Question: EDIT: I have added a conditional statement to my code to check the result of curl_error($ch). It is apparently not returning an error. I have also added a curl_setop to set CURLOPT_POST to true.
I am trying to connect to an API using PHP and cURL and pull back a JSON response to be displayed on the page however while my initial request for an Access Token is successful with a simple GET request, I am not being returned any data by my subsequent POST requests.
I have been able to use Postman (screenshot below) to test the POST request and successfully receive a response, so the data I am sending in the POST request appears to be correct and the Access Token appears to work however when my PHP makes the request it appears that nothing is returned when I use and then to display the contents of the JSON response.
I am very unfamiliar with cURL and so my code has been taken from a tutorial at this link: <URL>
The following is my code:
'''
$nuacom_get_api_key_url = "https://api.nuacom.ie/login_digest?email=abc@xyz.com&pass=123"; //dummy credentials for stackoverflow
$response_json = file_get_contents($nuacom_get_api_key_url);
$response_array = json_decode($response_json,true);
$session_token = $response_array['session_token'];
// API URL
$url = 'https://api.nuacom.ie/v1/reports/queue_inbound_stats';
// Create a new cURL resource
$ch = curl_init($url);
// Setup request to send json via POST
$data = array(
"group_by" => "day",
"time_from" => "2020-08-27 00:00:01",
"time_to" => "2020-08-27 23:59:59",
"queue" => "1",
"client-security-token" => $session_token
);
$payload = json_encode($data);
// Set the request type to POST
curl_setopt($ch, CURLOPT_POST, 1);
// Attach encoded JSON string to the POST fields
curl_setopt($ch, CURLOPT_POSTFIELDS, $payload);
// Set the content type to application/json
curl_setopt($ch, CURLOPT_HTTPHEADER, array('Content-Type:application/json'));
// Return response instead of outputting
curl_setopt($ch, CURLOPT_RETURNTRANSFER, true);
// Execute the POST request
$result = curl_exec($ch);
if(curl_exec($ch) === false)
{
echo 'Curl error: ' . curl_error($ch);
}
else
{
echo 'Operation completed without any errors'; //this is the line that is executed
}
// Close cURL resource
curl_close($ch);
$response_array = json_decode($result);
print_r($response_array);
'''
Postman successful response:

Any help would be greatly appreciated! I'm sure it's something small that I am missing due to lack of familiarity with cURL and POST requests.
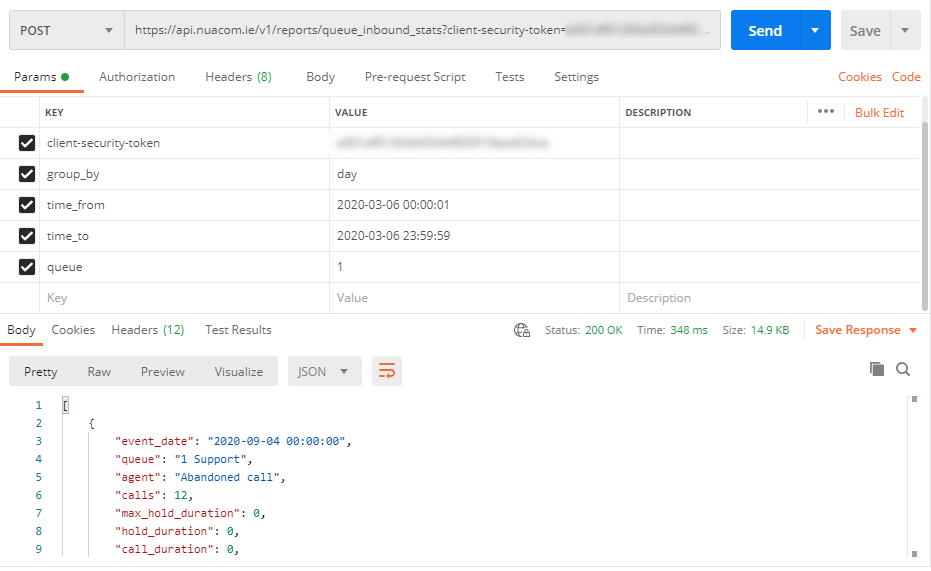
Answer: in postman you're sending the data via the URL, and in curl you're sending the data in the request body json-encoded, the equivalent curl code to the postman would be:
'''
$ch = curl_init();
curl_setopt_array($ch, array(
CURLOPT_URL => 'https://api.nuacom.ie/v1/reports/queue_inbound_stats?' . http_build_query(array(
"group_by" => "day",
"time_from" => "2020-08-27 00:00:01",
"time_to" => "2020-08-27 23:59:59",
"queue" => "1",
"client-security-token" => $session_token
)),
CURLOPT_POST => 1
));
curl_exec($ch);
'''
... but reading the documentation at <URL> , seems they want
'''
$ch = curl_init();
curl_setopt_array($ch, array(
CURLOPT_URL => 'https://api.nuacom.ie/v1/reports/queue_inbound_stats',
CURLOPT_POST => 1,
CURLOPT_HTTPHEADER => array(
'Content-Type: application/json',
'client-security-token: '.$session_token,
),
CURLOPT_POSTFIELDS => json_encode(array(
"group_by" => "day",
"time_from" => "2020-08-27 00:00:01",
"time_to" => "2020-08-27 23:59:59",
"queue" => "1",
)),
CURLOPT_POST => 1
));
curl_exec($ch);
'''
hence it seems putting everything in the URL, as you're doing with Postman, is undefined/undocumented behavior, and it just happened to work anyway..
also the 'client-security-token' does NOT go in the json, per the authentication documentation, it can go in the header, or in the url, but NOT in the json, your curl code is trying to put it in the JSON (while your Postman code put it in the url, together with everything else..)